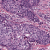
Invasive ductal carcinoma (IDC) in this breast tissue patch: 0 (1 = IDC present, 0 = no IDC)